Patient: sex M, age 71
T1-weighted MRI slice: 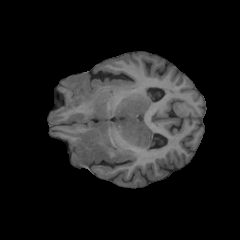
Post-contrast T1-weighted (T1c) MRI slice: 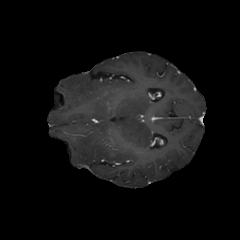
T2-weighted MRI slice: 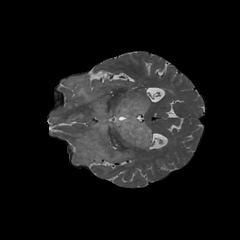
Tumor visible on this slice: yes
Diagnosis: Astrocytoma, IDH-wildtype
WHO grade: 2